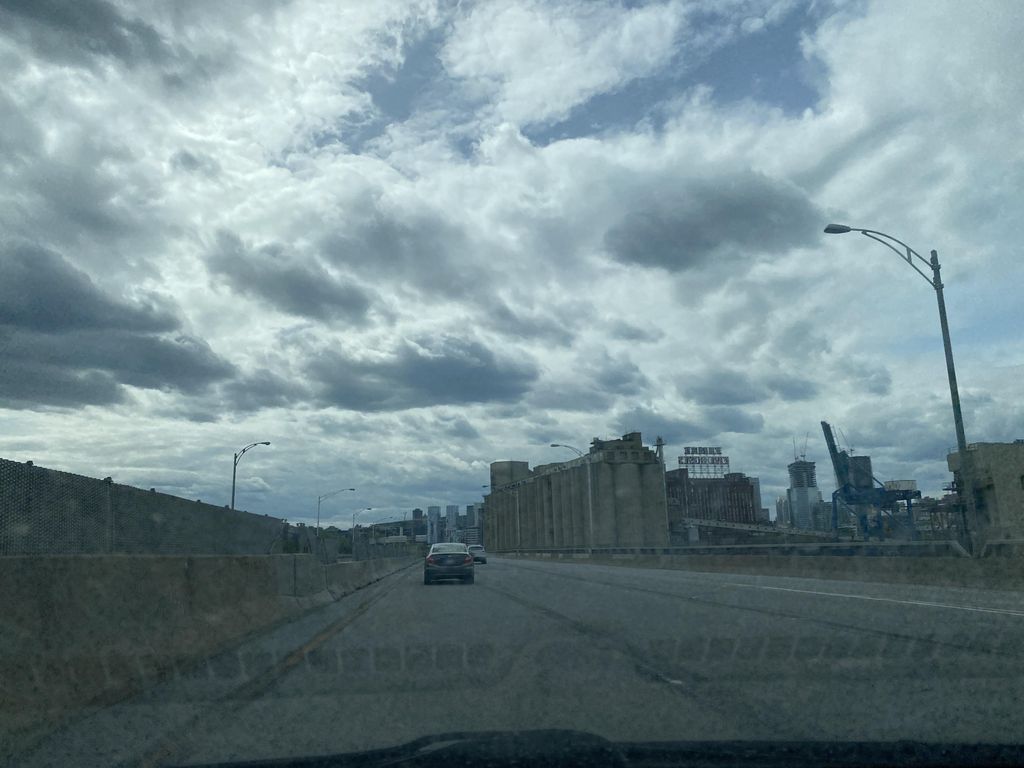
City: montreal